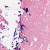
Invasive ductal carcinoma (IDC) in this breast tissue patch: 0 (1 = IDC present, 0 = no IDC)